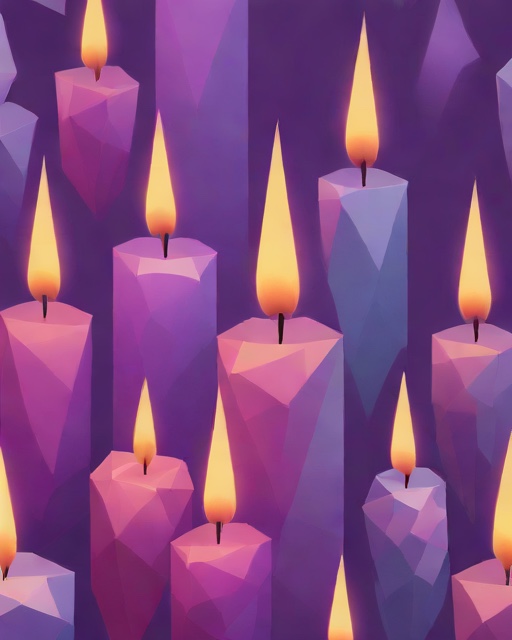
Category: Sympathy